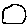
Label: circle